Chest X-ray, PA view. Patient: 47 years old, sex F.
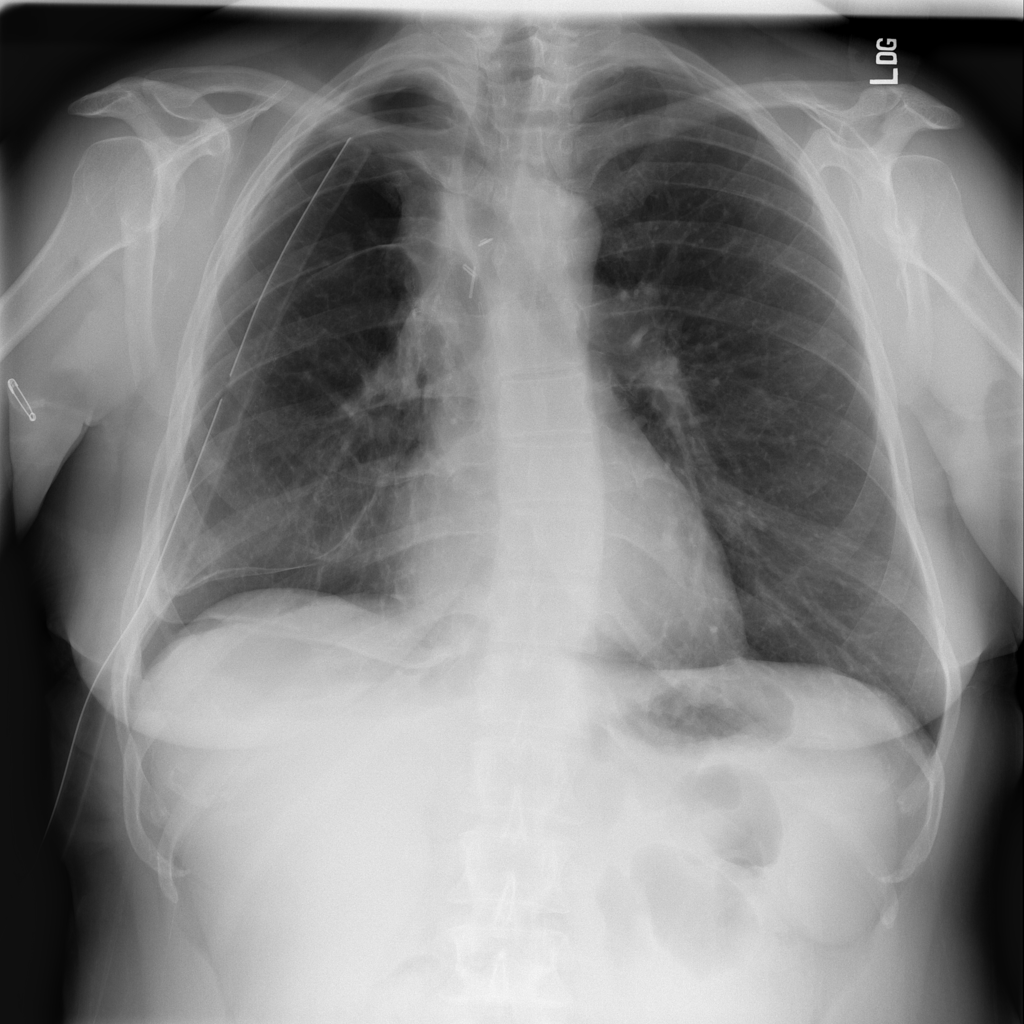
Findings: No Finding